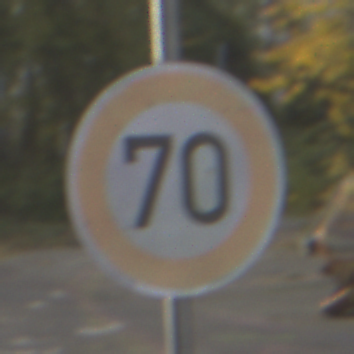
Verkehrszeichen: Geschwindigkeit70
Umgebung: Outdoor, Urban
Tageszeit: MorningAfternoon
Wetter: PartlyCloudy
Licht: Natural
Jahreszeit: NotSpecified
Kontrast: MediumContrast